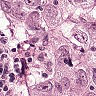
Metastatic tissue present: yes